Field crop: maize
Growth stage: 1
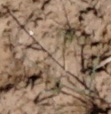
Species: lolium